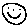
Label: smiley face